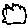
Label: cloud